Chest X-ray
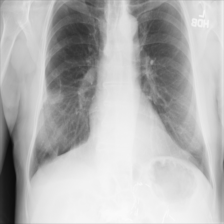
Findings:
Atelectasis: negative
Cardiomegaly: negative
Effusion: negative
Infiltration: negative
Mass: negative
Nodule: negative
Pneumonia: negative
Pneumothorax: negative
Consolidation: negative
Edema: negative
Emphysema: negative
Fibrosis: negative
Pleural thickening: negative
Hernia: negative